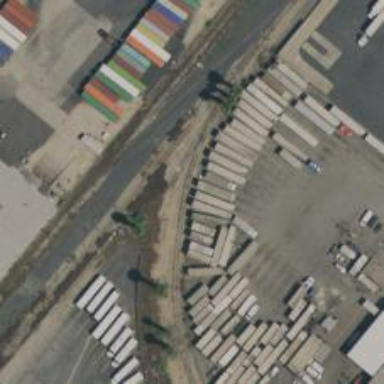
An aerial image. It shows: Unused railway yard.